Question: A bit weak on the CSS front. I am trying to achieve the exact efferct as on <URL>. The left and right navigation arrows persist vertically even if you scroll up and down the page vertically. Does anyone have any sample code to do that?
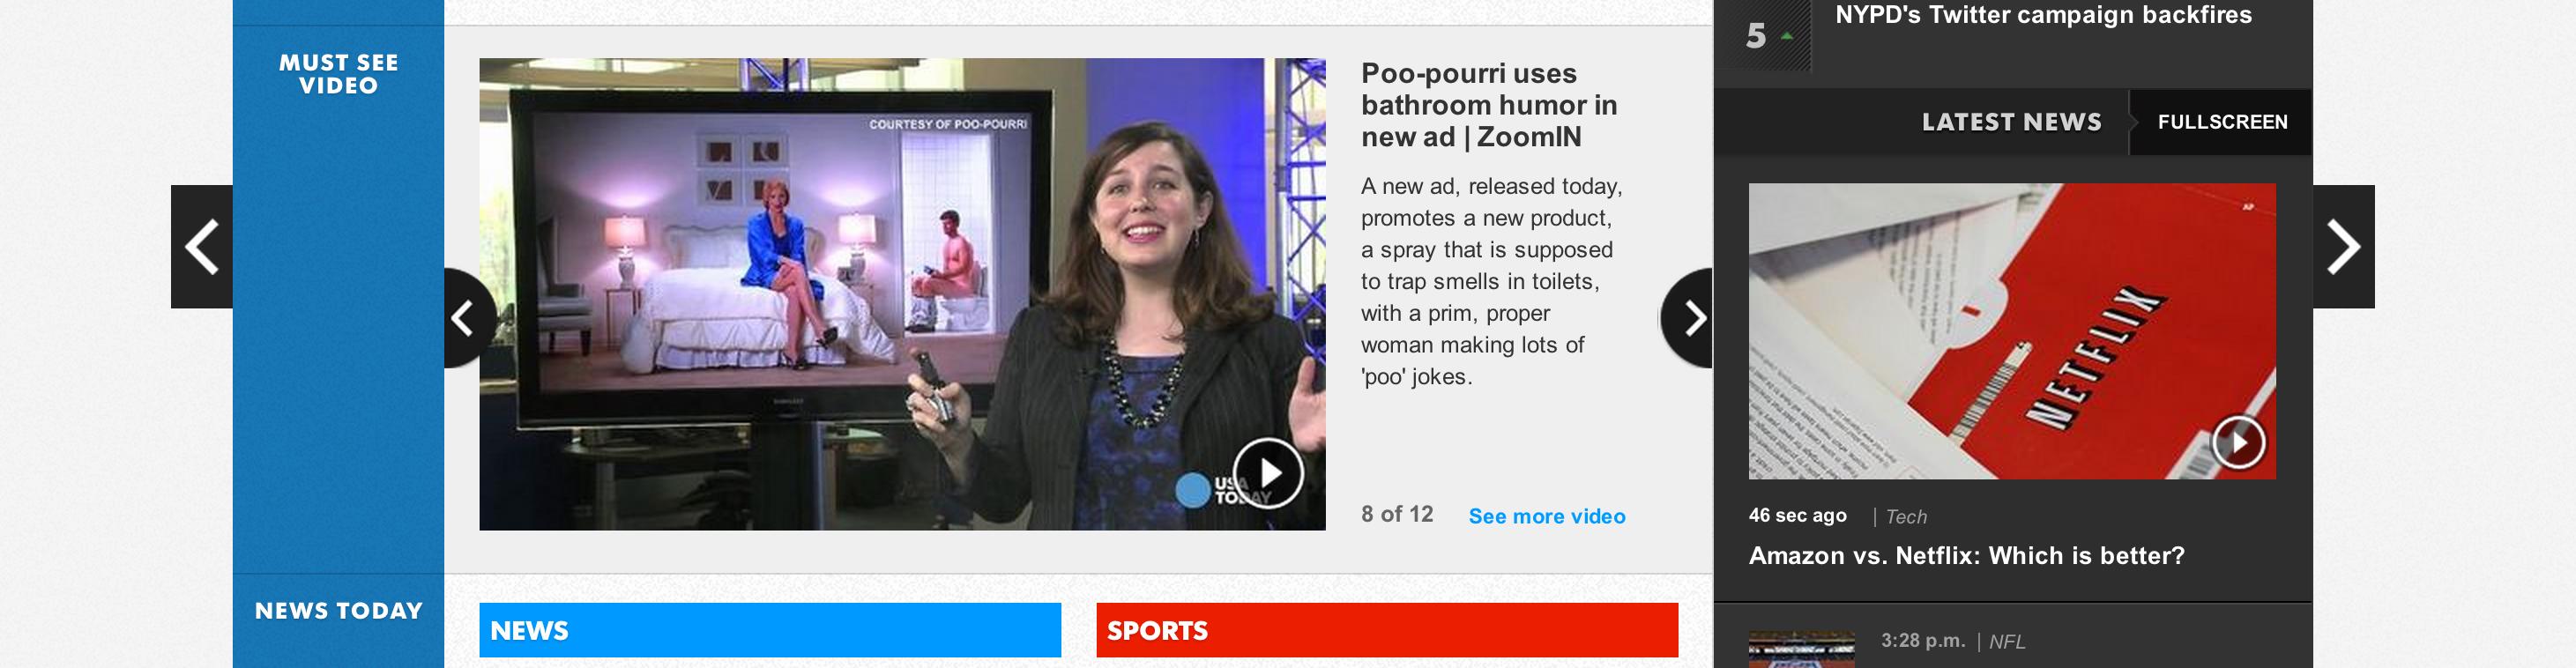
Answer: You'll wanted to give them 'position: fixed'. If you'd like them to be centered vertically you could do something like this*:
'''
.nav-arrow {
position: fixed;
top: 0;
bottom: 0;
margin: auto;
}
'''
See this <URL>
*you'll need to be sure to give them a specified height